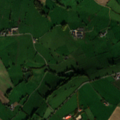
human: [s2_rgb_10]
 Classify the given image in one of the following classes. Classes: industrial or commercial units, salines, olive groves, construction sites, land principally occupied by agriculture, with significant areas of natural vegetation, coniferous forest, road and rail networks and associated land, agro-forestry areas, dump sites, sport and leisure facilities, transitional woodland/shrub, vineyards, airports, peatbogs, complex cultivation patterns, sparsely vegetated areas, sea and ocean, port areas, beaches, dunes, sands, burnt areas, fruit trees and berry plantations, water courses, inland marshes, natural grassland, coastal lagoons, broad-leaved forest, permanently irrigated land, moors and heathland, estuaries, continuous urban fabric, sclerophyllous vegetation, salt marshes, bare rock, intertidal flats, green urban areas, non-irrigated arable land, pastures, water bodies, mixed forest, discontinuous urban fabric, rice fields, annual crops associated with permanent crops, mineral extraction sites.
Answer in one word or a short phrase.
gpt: discontinuous urban fabric, pastures, complex cultivation patterns